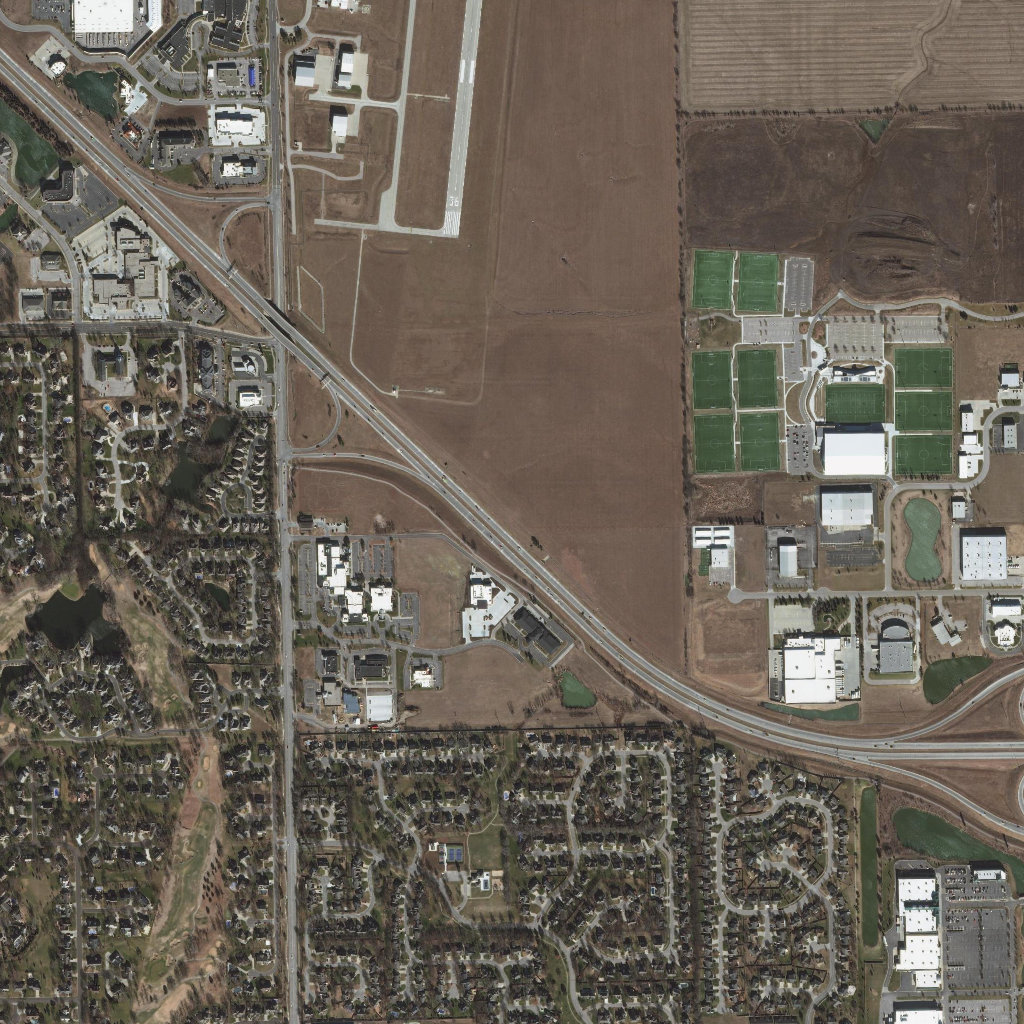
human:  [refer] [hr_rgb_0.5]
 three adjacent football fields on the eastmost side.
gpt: <box>[[87, 33, 92, 45, 0]]</box>